Question: A search key
'''
---------------------------
| | A | B | C | D |
---------------------------
| 1 | 01 | 2 | 4 | TextA |
---------------------------
'''
An Excel sheet
'''
------------------------------
| | A | B | C | D | E |
------------------------------
| 1 | 03 | 5 | C | TextZ | |
------------------------------
| 2 | 01 | 2 | 4 | TextN | |
------------------------------
| 3 | 01 | 2 | 4 | TextA | |
------------------------------
| 4 | 22 | T | N | TextX | |
------------------------------
'''
I would like to have a function like this: f(key) -> result_row.
That means: given a search key (01, 2, 4, TextA), the function should tell me that the matching row is 3 in the example above.
The values in the search key (A, B, C, D) are a unique identifier.
How do I get the row number of the matching row?
The solution that comes first to my mind is to use Visual Basic for Application (VBA) to scan column A for "01". Once I've found a cell containing "01", I'd check the adjacent cells in columns B, C and D whether they match my search criteria.
I guess that algorithm will work. But: is there a better solution?
- -
However, if you happen to know a solution in any higher versions of Excel or VBA, I am curious to know as well.
Thank you all for your answers. @MikeD: very nice function, thank you!
Here is the solution I prototyped. It's all hard-coded, too verbose and not a function as in MikeD's solution. But I'll rewrite it in my actual application to take parameters and to return a result value.
'''
Sub FindMatchingRow()
Dim searchKeyD As Variant
Dim searchKeyE As Variant
Dim searchKeyF As Variant
Dim searchKeyG As Variant
Const indexStartOfRange As String = "D6"
Const indexEndOfRange As String = "D9"
' Initialize search key
searchKeyD = Range("D2").Value
searchKeyE = Range("E2").Value
searchKeyF = Range("F2").Value
searchKeyG = Range("G2").Value
' Initialize search range
myRange = indexStartOfRange + ":" + indexEndOfRange
' Iterate over given Excel range
For Each myCell In Range(myRange)
foundValueInD = myCell.Offset(0, 0).Value
foundValueInE = myCell.Offset(0, 1).Value
foundValueInF = myCell.Offset(0, 2).Value
foundValueInG = myCell.Offset(0, 3).Value
isUnitMatching = (searchKeyD = foundValueInD)
isGroupMatching = (searchKeyE = foundValueInE)
isPortionMatching = (searchKeyF = foundValueInF)
isDesignationMatching = (searchKeyG = foundValueInG)
isRowMatching = isUnitMatching And isGroupMatching And isPortionMatching And isDesignationMatching
If (isRowMatching) Then
Range("D21").Value = myCell.Row
Exit For
End If
Next myCell
End Sub
'''
This is the Excel sheet that goes with the above code:

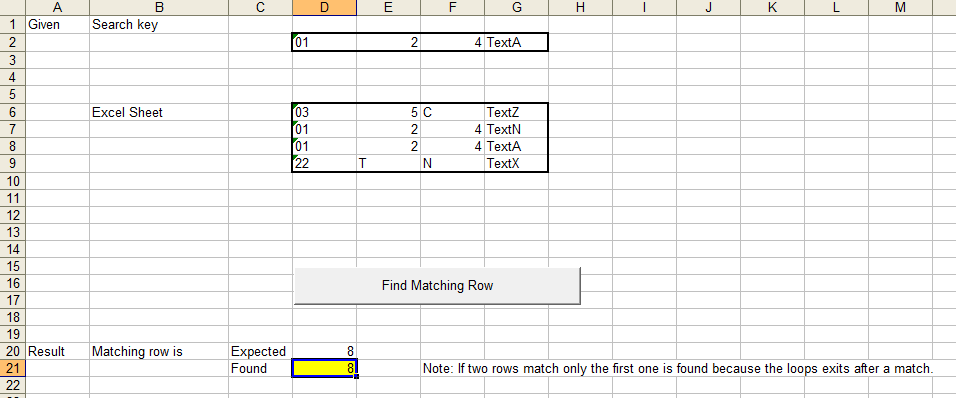
Answer: here's a small VBA function I often use for that kind of purpose
'''
Function FindInRange(InRange As Range, Arg As Range) As Integer
Dim Idx As Integer, Jdx As Integer, IsFound As Boolean
FindInRange = 0
IsFound = False
For Idx = 1 To InRange.Rows.Count
IsFound = True
For Jdx = 1 To InRange.Columns.Count
If InRange(Idx, Jdx) <> Arg(1, Jdx) Then
IsFound = False
Exit For
End If
Next Jdx
If IsFound Then
FindInRange = Idx
Exit For
End If
Next Idx
End Function
'''
'InRange' must be same width or wider than 'Arg', but can be of course larger or smaller than your A:D
In your Sample sheet enter in an empty cell "=findinrange(A1:D4,A3:D3)"
The formula will return "0" if nothing found, else the row #
Good luck - MikeD